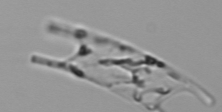
Label: Eucampia